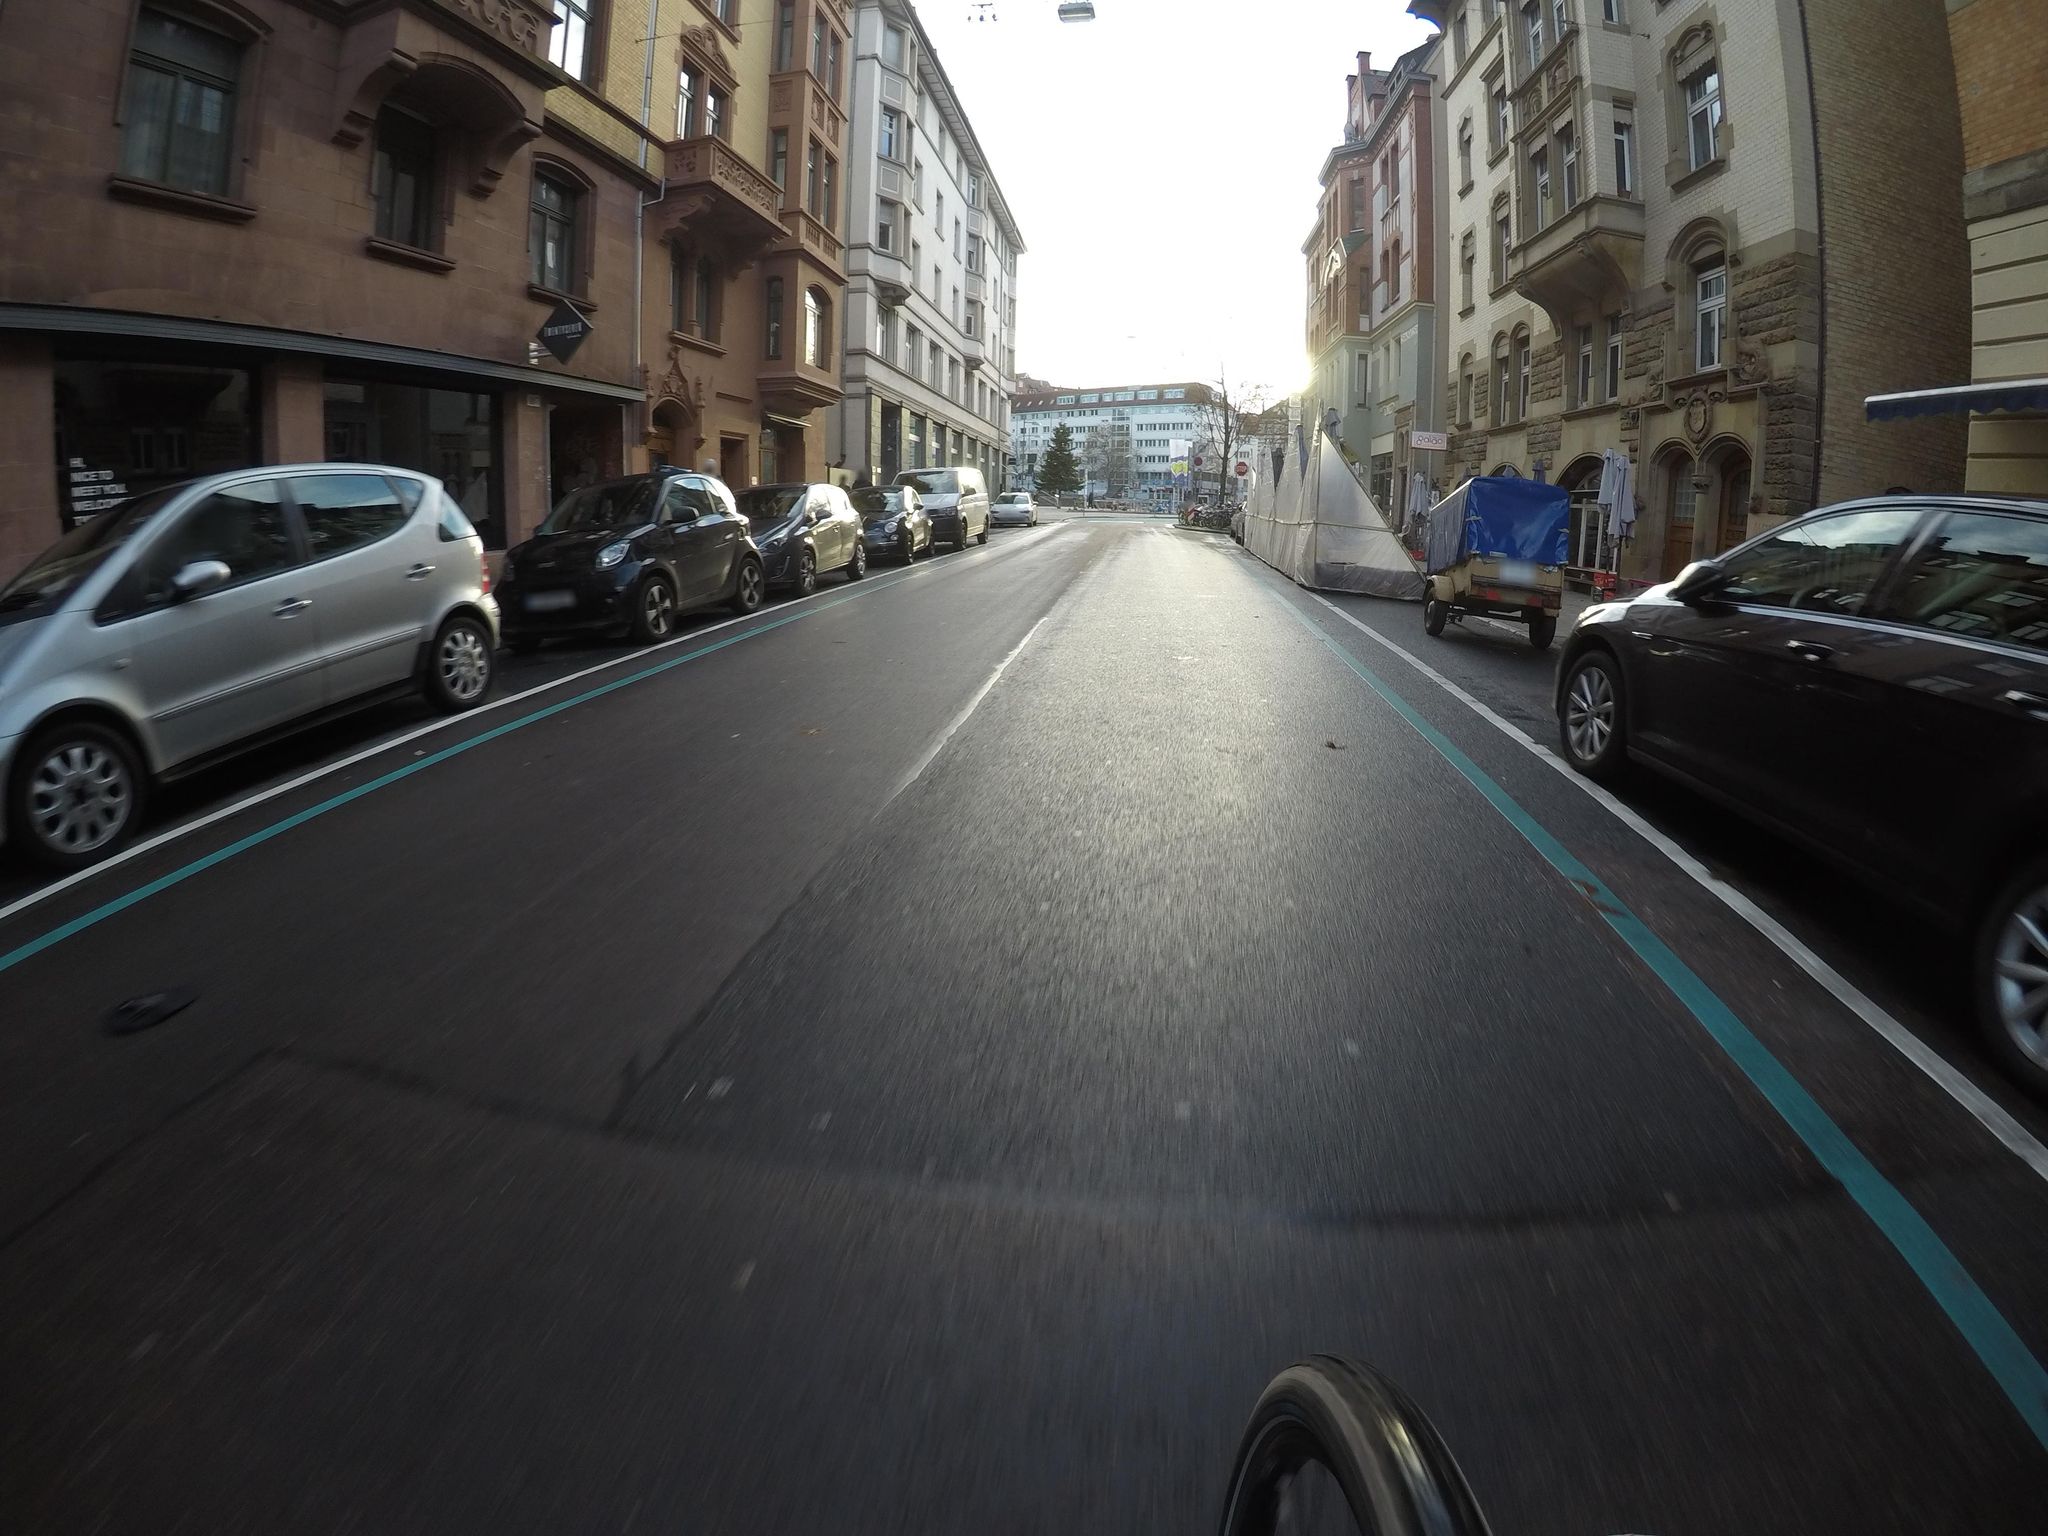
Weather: clear
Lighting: day
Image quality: good
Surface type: driving surface
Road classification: footway, steps, residential
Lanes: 2
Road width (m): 11
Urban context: urban centre
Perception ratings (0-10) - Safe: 5.14, Lively: 8.5, Beautiful: 9.28, Boring: 0.96, Depressing: 1.68, Wealthy: 5.93